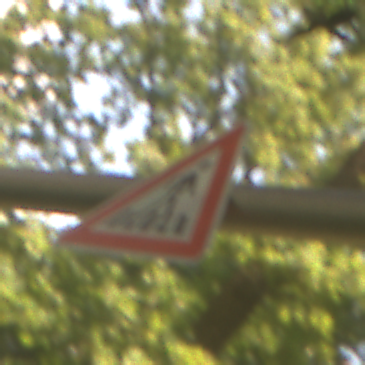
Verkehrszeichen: FussgaengerueberwegLinks
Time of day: Midday
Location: Outdoor (Nature)
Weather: PartlyCloudy
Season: NotSpecified
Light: Natural